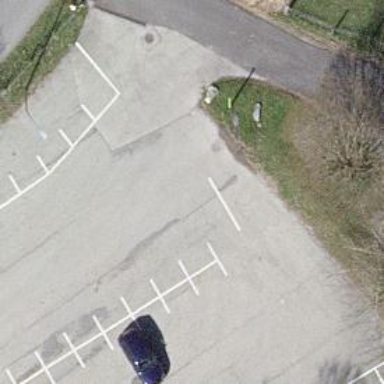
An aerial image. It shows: Asphalt parking aisle designated as service road.